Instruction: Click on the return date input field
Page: home
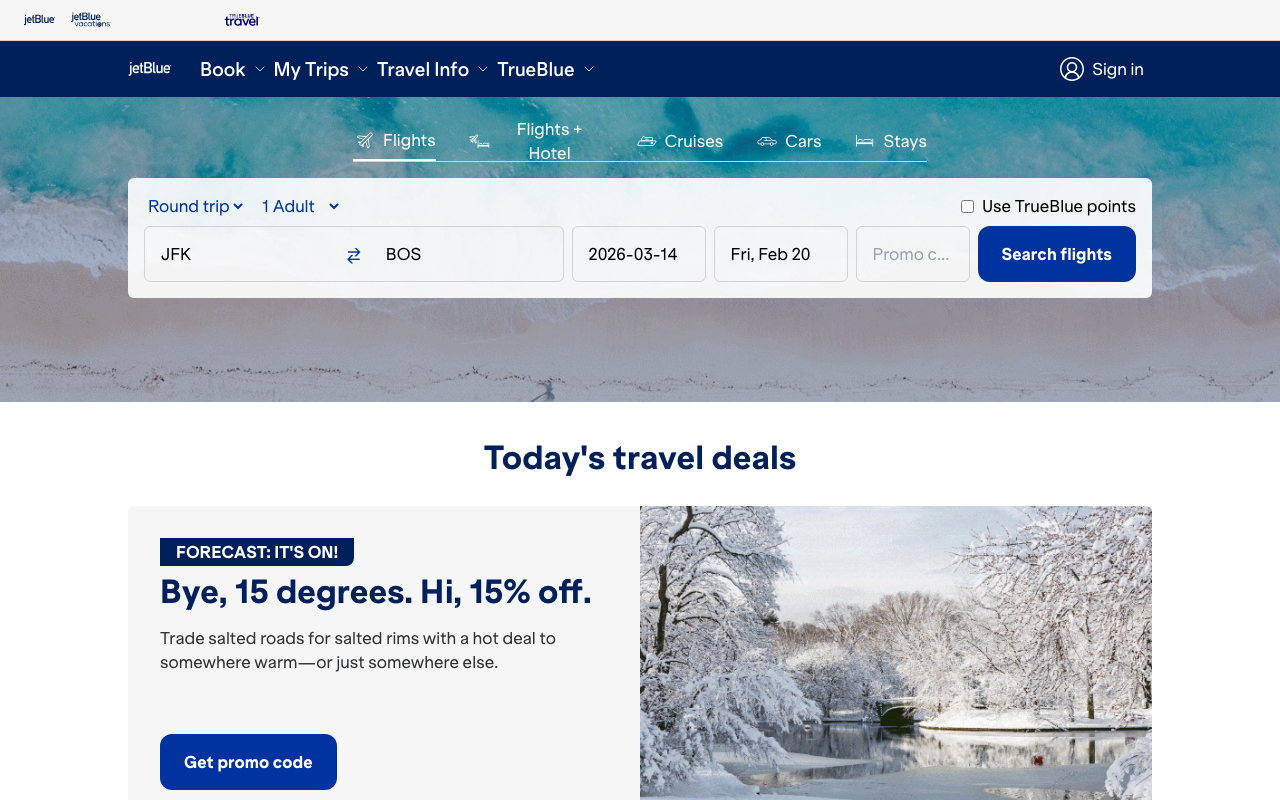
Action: click